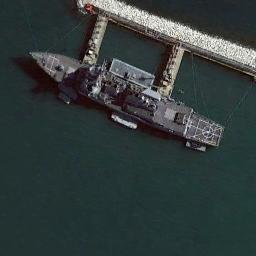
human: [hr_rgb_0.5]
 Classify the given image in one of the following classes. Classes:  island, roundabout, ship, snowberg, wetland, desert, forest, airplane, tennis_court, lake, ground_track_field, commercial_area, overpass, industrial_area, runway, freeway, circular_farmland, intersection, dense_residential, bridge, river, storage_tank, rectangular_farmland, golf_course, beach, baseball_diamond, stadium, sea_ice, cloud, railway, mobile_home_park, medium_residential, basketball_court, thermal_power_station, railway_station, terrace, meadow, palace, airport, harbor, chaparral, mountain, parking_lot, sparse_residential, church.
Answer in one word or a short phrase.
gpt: ship